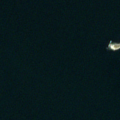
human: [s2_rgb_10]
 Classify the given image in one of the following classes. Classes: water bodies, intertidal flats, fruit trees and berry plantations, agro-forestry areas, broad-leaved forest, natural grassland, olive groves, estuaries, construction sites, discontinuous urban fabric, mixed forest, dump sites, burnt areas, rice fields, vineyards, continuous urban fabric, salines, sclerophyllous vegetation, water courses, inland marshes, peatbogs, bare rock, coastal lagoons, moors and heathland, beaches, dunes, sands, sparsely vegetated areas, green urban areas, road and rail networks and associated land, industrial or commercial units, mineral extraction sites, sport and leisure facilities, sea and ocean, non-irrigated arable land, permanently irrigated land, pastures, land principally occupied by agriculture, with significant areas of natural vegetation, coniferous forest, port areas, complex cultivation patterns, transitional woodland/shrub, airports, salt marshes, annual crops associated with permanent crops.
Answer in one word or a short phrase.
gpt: sea and ocean